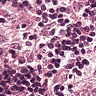
Metastatic tissue present: no